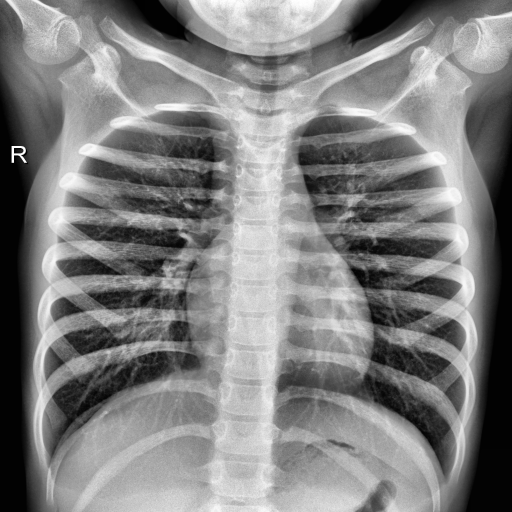
Finding: NORMAL